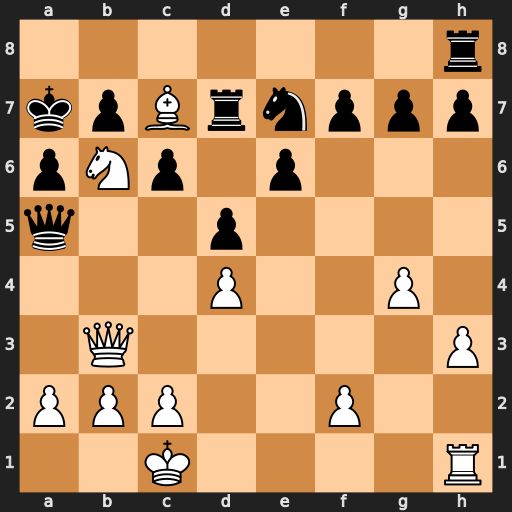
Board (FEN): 7r/kpBrnppp/pNp1p3/q2p4/3P2P1/1Q5P/PPP2P2/2K4R
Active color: w
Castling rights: -
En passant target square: -
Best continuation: Nc8+ Nxc8 Bxa5